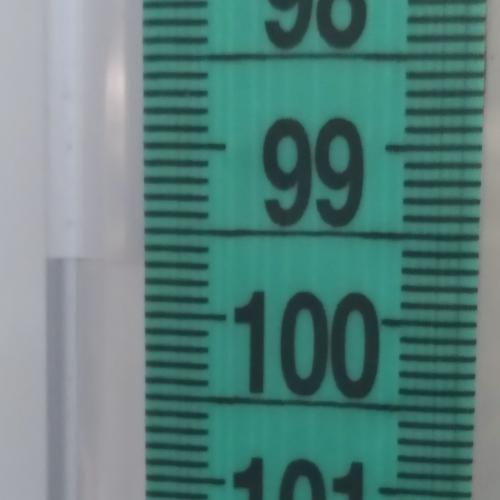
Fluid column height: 99.7 cm